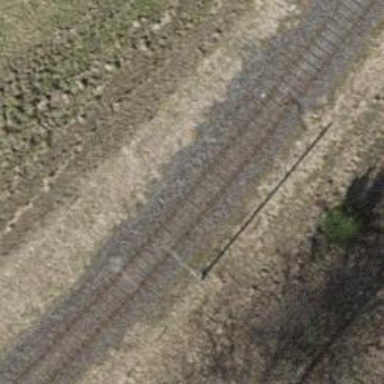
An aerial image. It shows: Preserved railway with single track. The track is electrified with contact line.